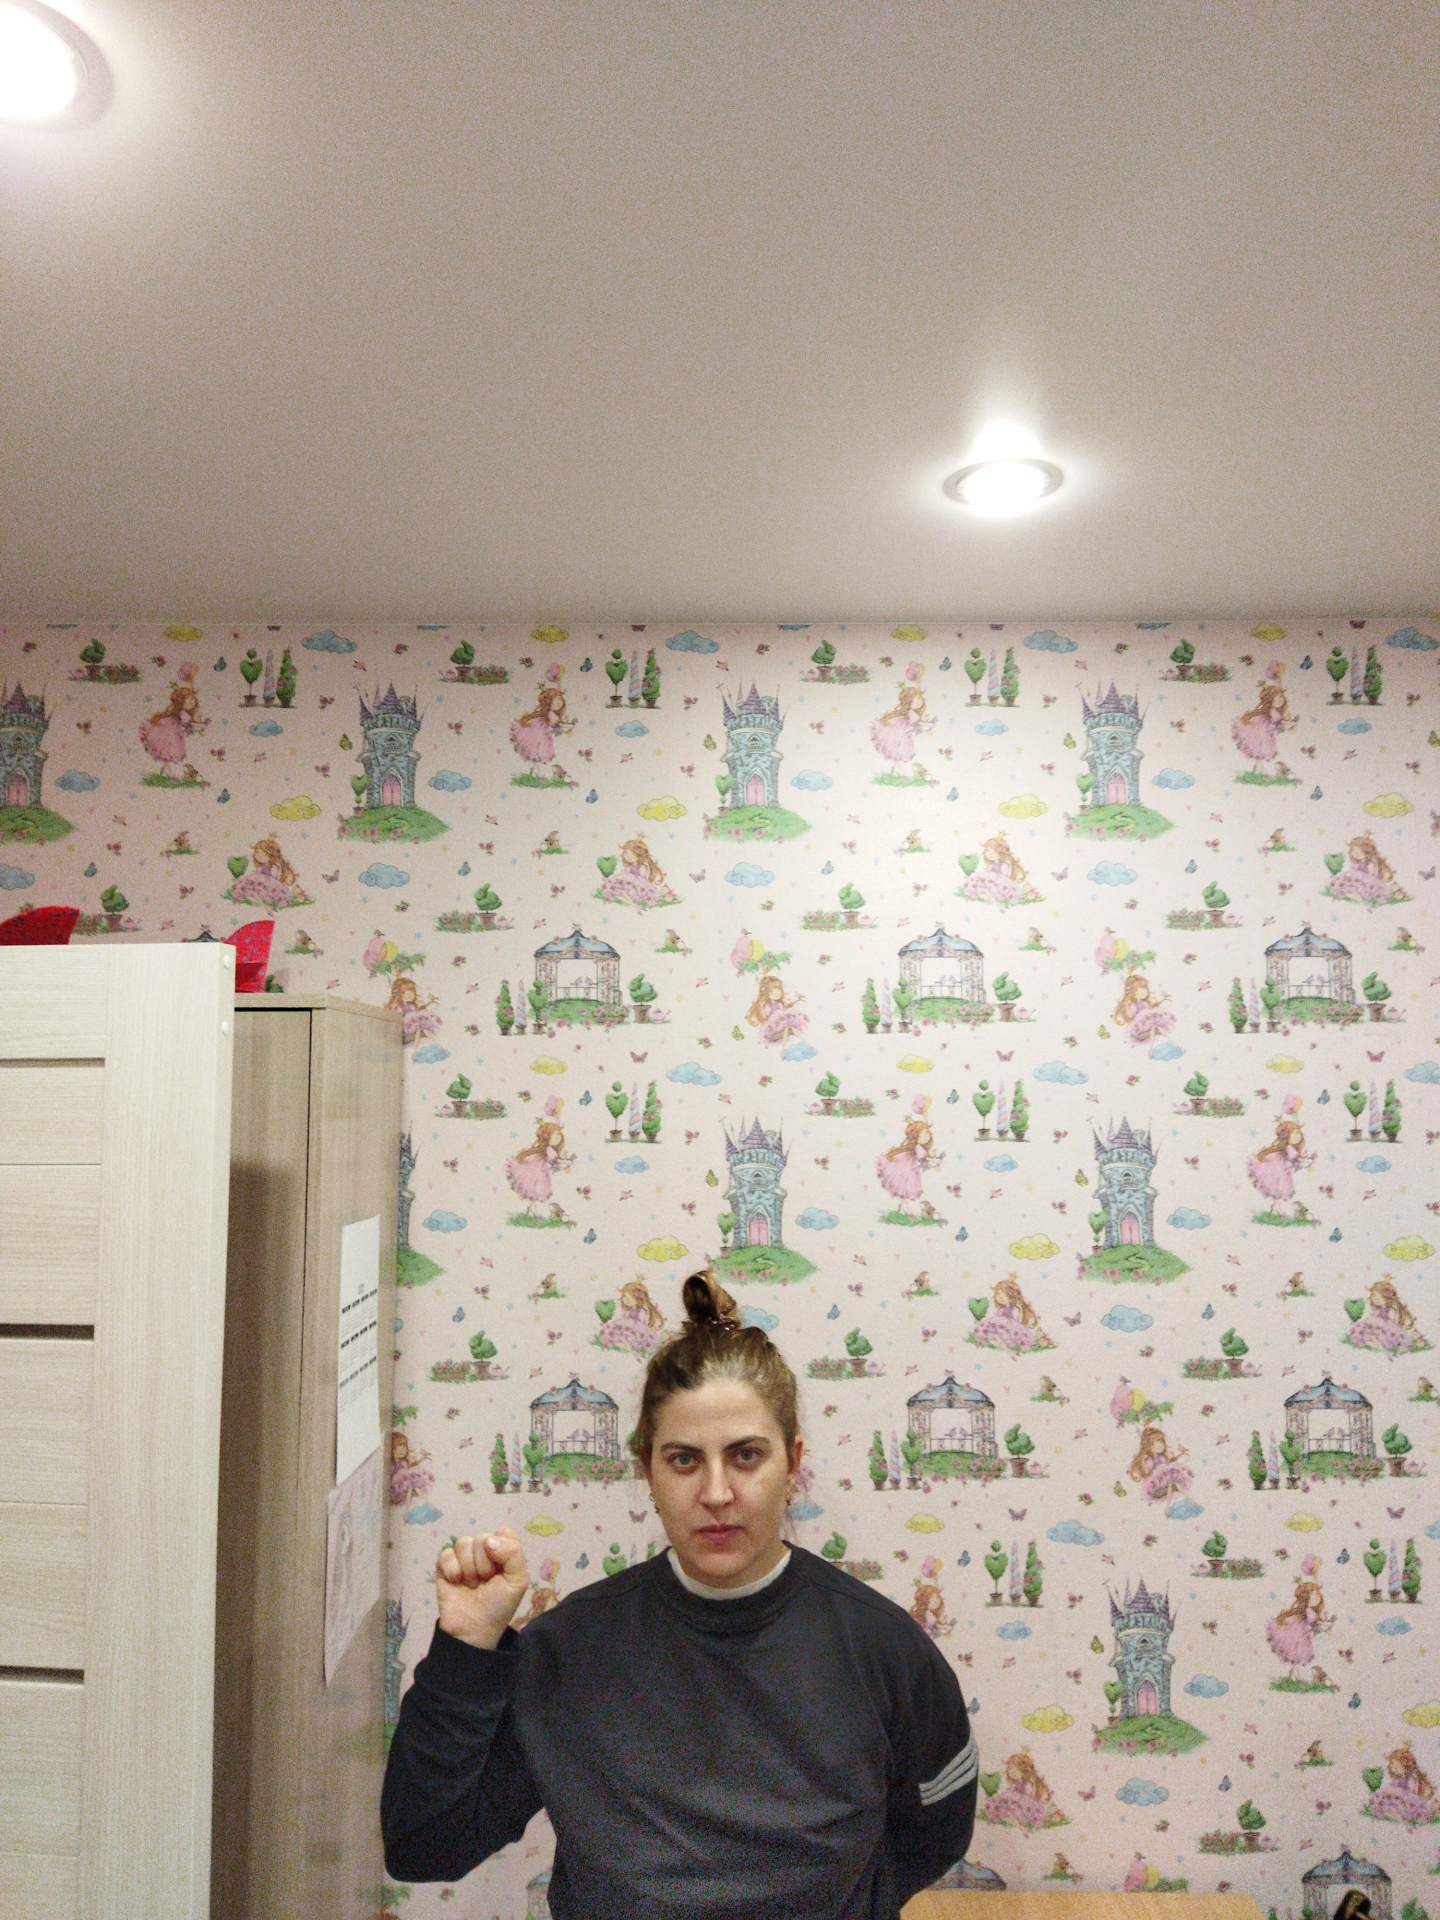
Label: noise